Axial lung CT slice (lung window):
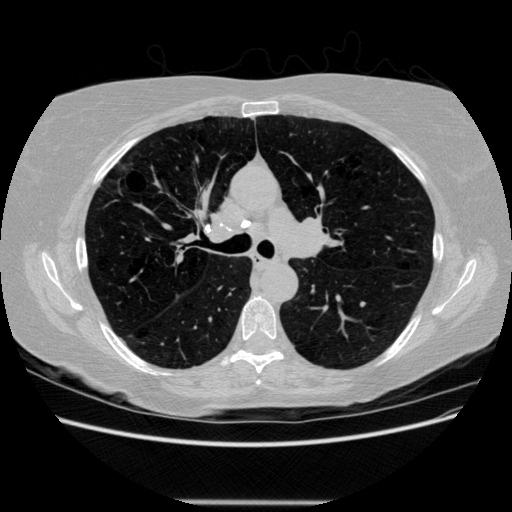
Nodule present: no